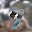
Label: 7